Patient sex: F
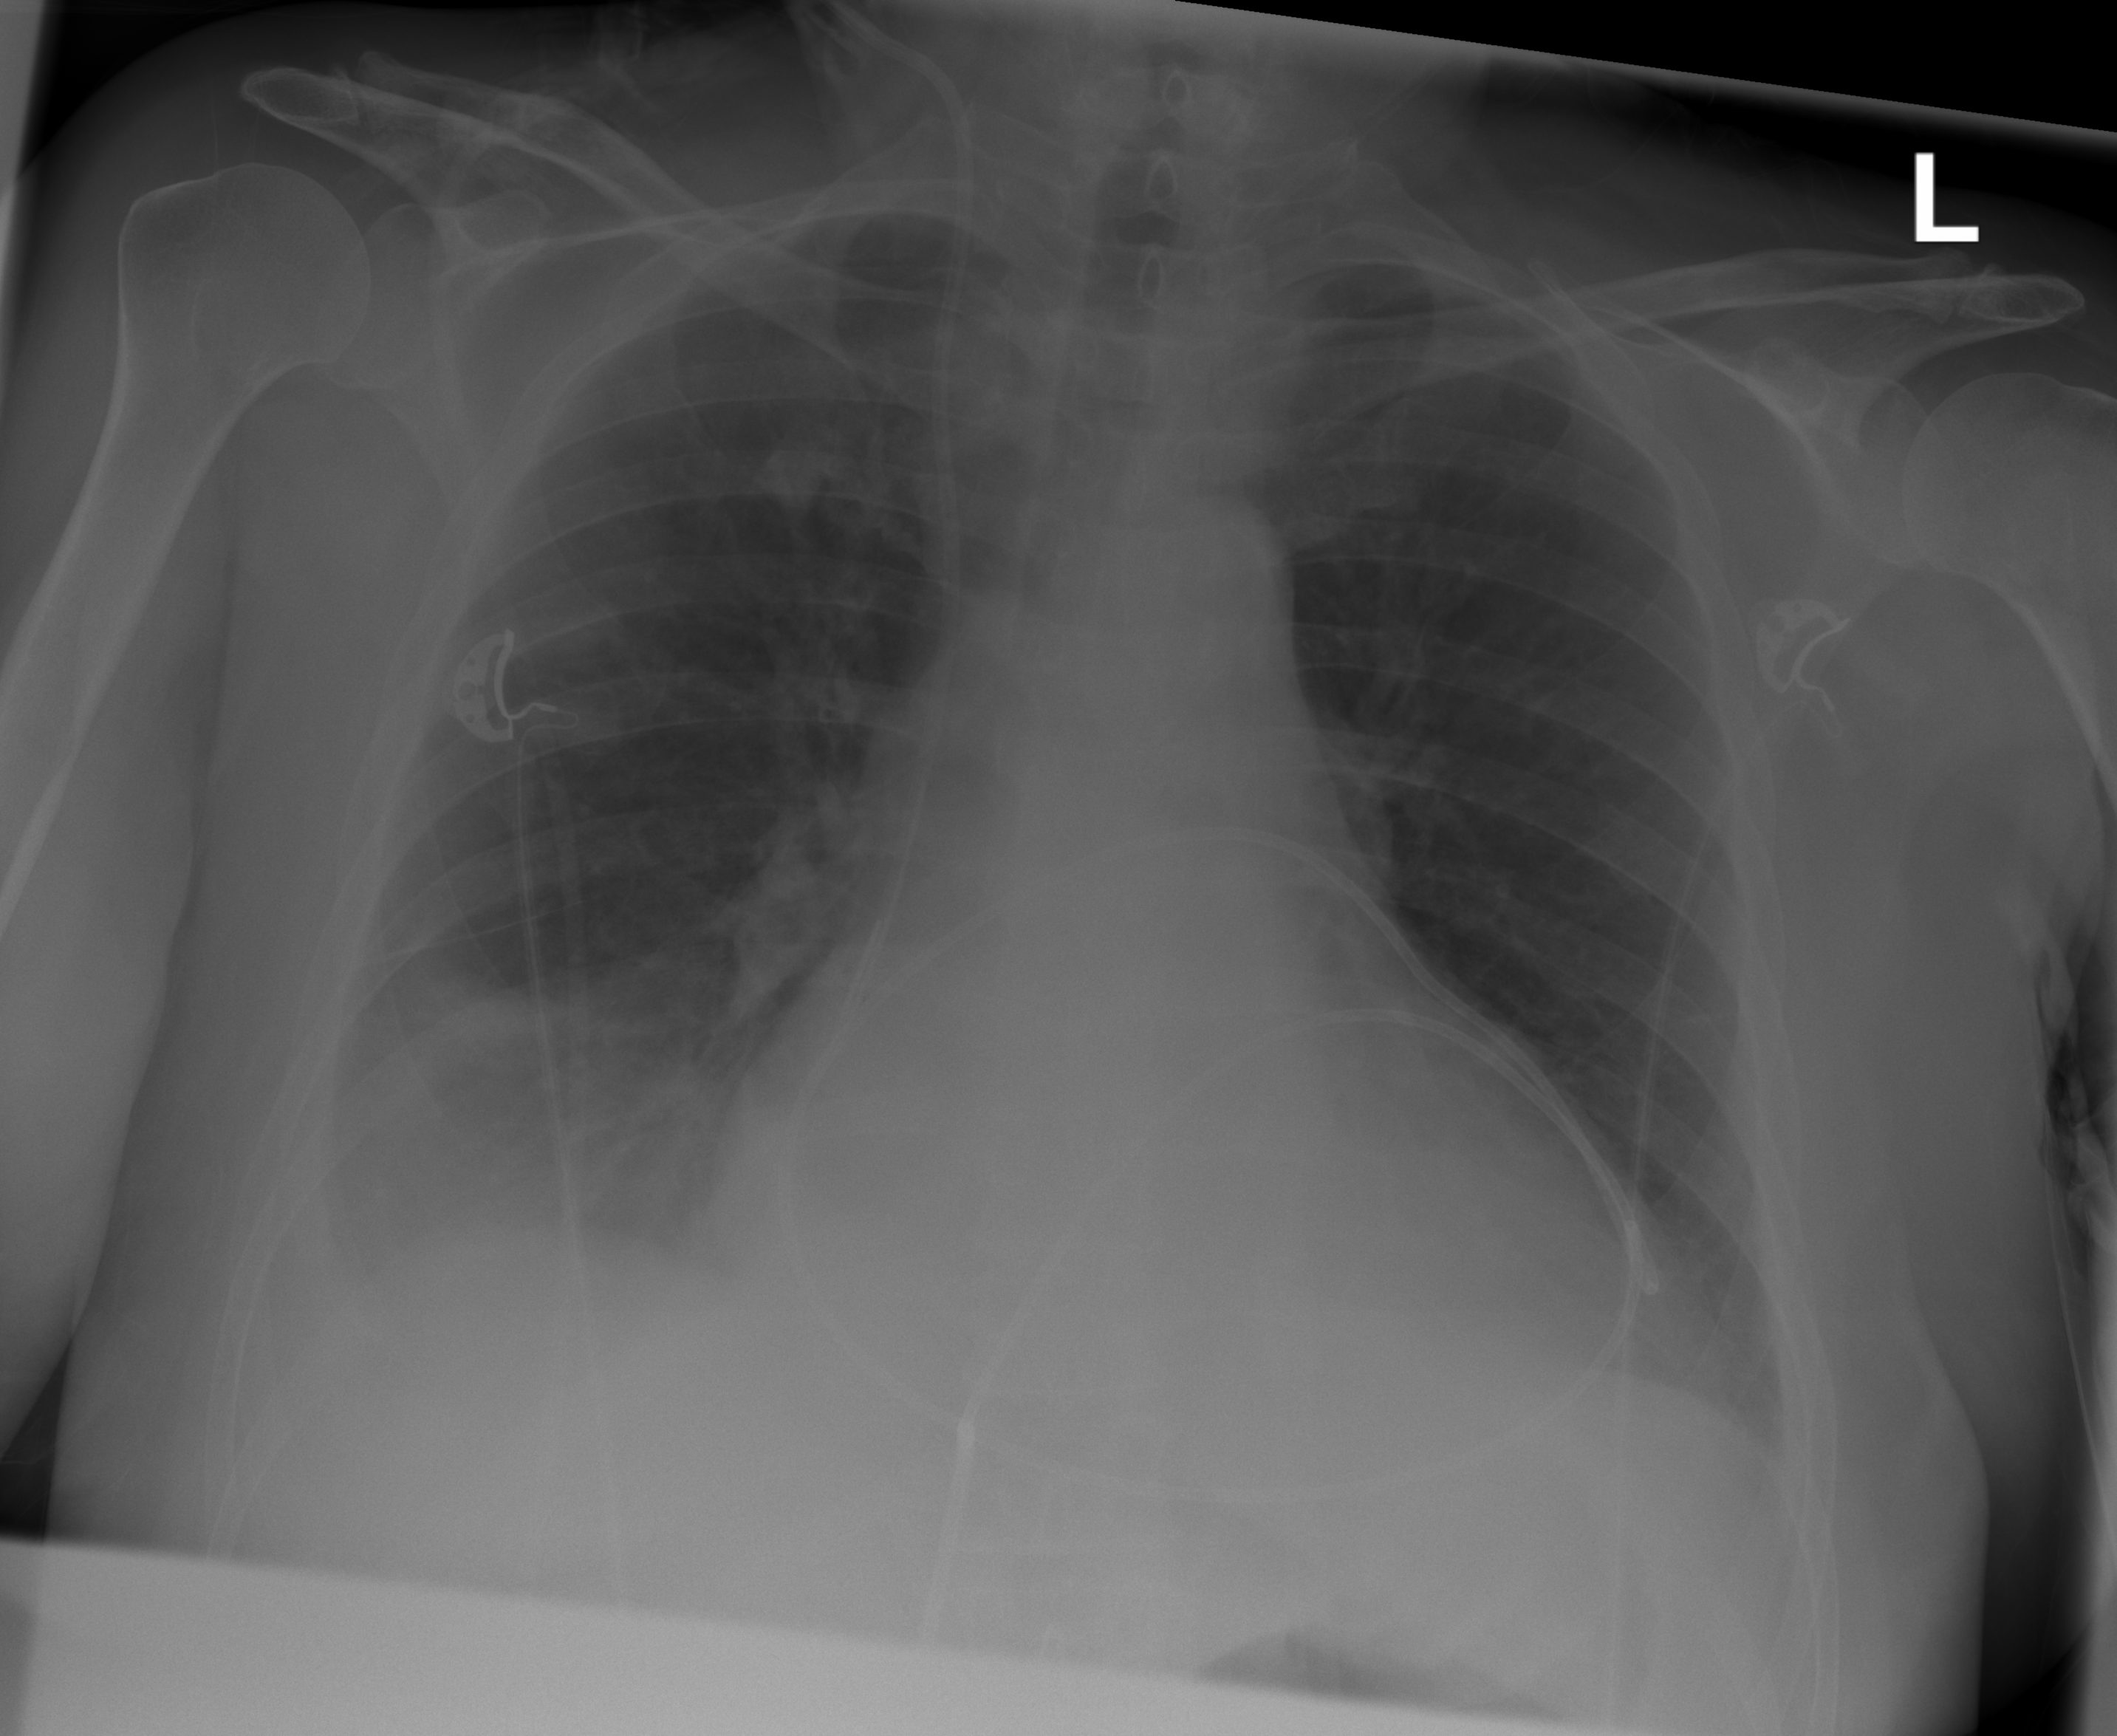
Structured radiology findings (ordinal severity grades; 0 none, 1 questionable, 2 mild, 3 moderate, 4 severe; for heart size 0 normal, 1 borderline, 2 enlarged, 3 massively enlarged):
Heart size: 2
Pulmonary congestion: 0
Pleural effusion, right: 2
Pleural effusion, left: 2
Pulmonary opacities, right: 0
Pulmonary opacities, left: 0
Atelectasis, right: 2
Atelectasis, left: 2